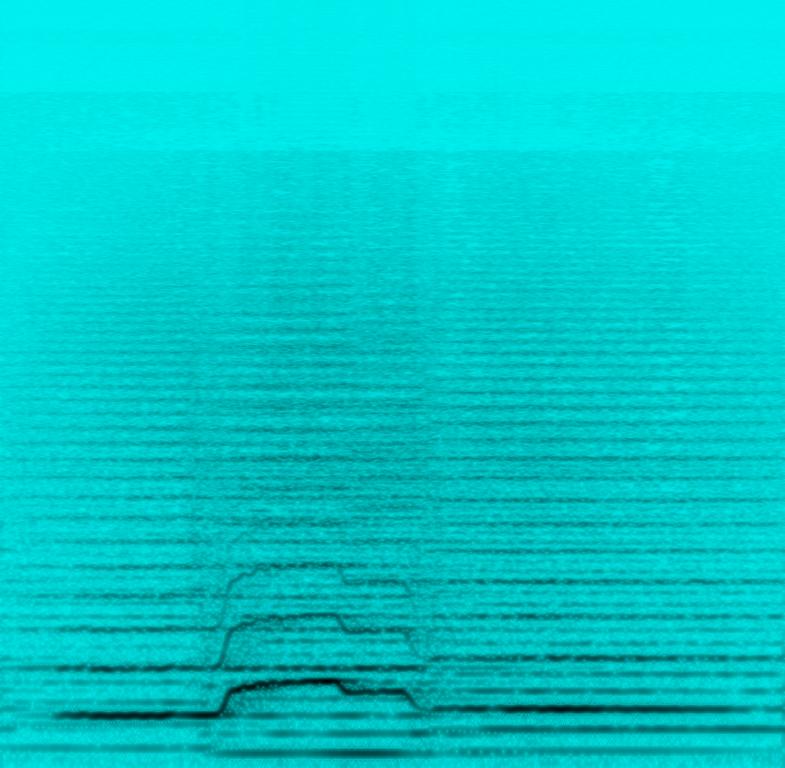
The low quality recording features a theremin solo melody played over playback that has a sustained strings melody playing. It sounds emotional, sad, heartfelt and the recording is noisy and in mono.